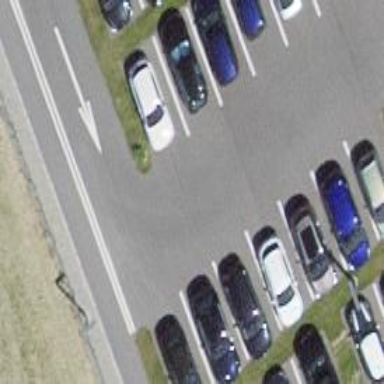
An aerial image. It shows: Asphalt parking aisle off service road.